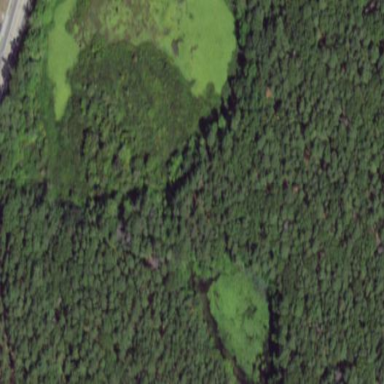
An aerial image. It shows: Swamp in wetland area.